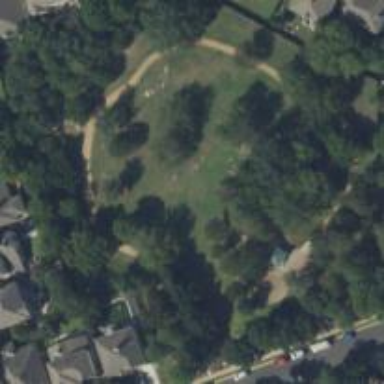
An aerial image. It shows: Park.